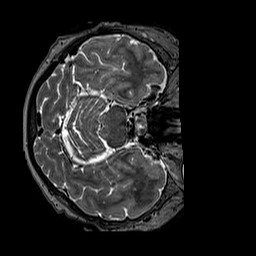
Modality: T2w
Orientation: axial
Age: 78
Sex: female
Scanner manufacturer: siemens
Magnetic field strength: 3 T
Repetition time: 3.2 s
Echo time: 0.567 s